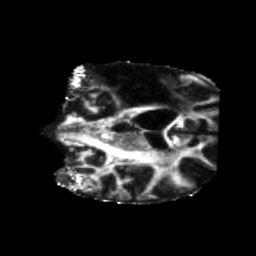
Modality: FA
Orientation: coronal
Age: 40
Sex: male
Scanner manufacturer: siemens
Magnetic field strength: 3 T
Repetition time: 5.25 s
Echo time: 0.08 s